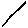
Label: line